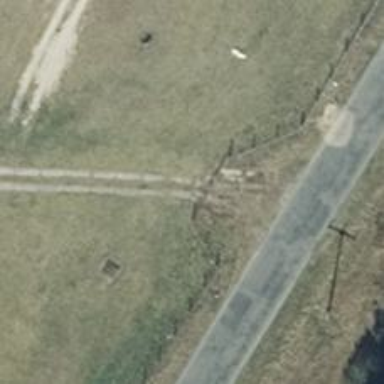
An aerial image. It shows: Track road with concrete lanes.